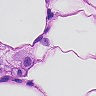
Metastatic tissue present: yes